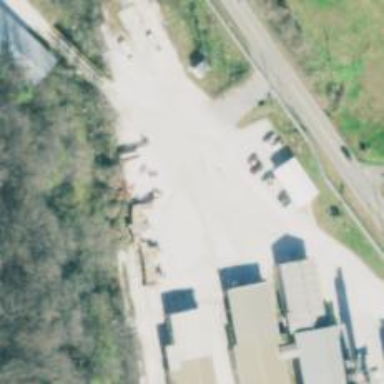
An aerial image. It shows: Rail spur service.